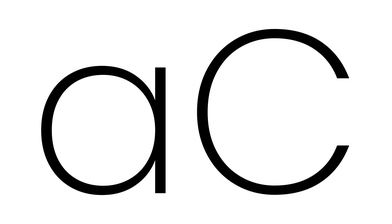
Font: Poppins-ExtraLight